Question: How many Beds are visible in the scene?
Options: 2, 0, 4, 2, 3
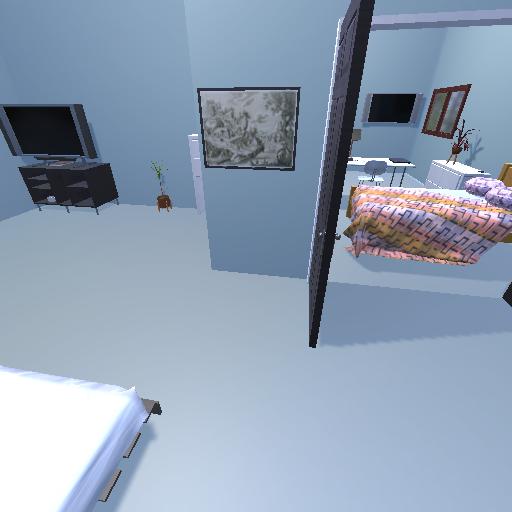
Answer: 2